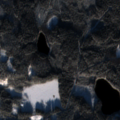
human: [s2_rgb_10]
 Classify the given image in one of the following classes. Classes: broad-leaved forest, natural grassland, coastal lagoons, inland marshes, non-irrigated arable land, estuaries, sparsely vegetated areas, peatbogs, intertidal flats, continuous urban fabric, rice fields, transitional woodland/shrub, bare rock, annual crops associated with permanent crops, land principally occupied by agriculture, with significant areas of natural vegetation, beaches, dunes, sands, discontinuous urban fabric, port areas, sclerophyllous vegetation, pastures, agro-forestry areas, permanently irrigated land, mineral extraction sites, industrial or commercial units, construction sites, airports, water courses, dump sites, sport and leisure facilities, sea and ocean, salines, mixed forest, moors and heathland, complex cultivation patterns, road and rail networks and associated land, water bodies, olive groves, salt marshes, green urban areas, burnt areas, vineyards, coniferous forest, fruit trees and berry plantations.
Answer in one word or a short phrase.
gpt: coniferous forest, mixed forest, transitional woodland/shrub